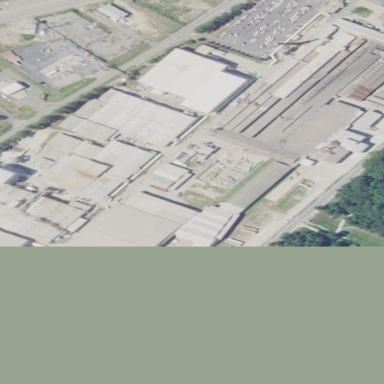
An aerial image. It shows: Industrial area.